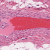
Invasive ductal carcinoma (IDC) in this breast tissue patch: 0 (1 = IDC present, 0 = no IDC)